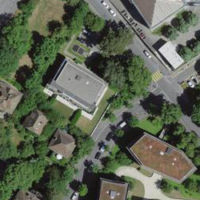
EUNIS habitat code: 55
Species observed at this site:
Artemisia vulgaris